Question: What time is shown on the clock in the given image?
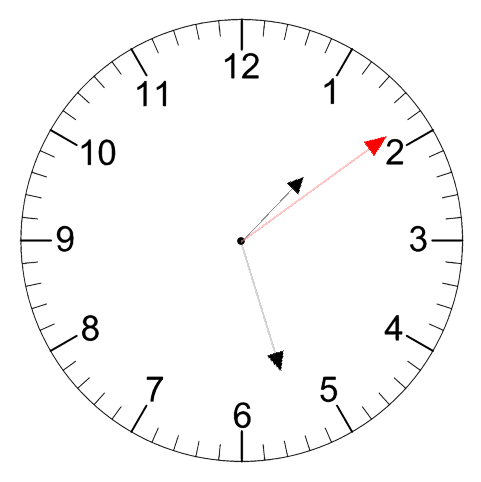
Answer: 01:27:09